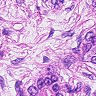
Metastatic tissue present: yes